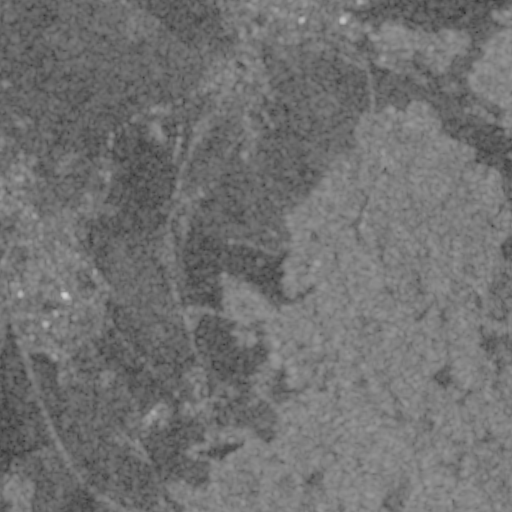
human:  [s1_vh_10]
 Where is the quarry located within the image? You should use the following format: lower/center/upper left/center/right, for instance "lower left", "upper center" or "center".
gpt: The quarry is located in the center right of the image.
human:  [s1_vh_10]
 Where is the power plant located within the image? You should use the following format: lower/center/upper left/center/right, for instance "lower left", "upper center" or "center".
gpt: There is no power plant in the image.

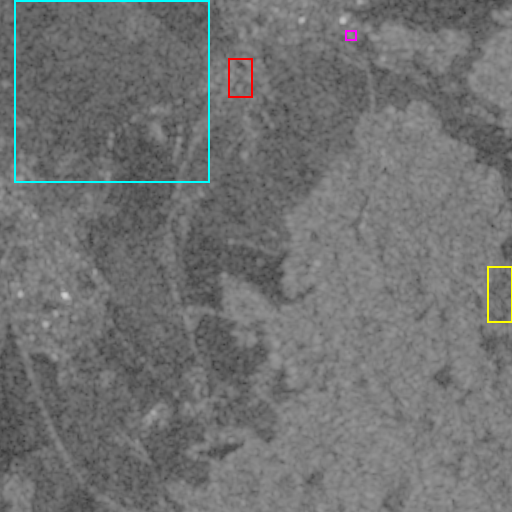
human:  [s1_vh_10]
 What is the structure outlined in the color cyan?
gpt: The structure outlined in cyan is a crop field.
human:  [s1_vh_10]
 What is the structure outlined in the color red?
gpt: The structure outlined in red is a park.
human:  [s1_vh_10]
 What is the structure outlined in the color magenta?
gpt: The structure outlined in magenta is a parking lot.
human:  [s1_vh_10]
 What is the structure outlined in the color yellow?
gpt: The structure outlined in yellow is a quarry.
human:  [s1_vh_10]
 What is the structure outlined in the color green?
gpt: There is no green outline.